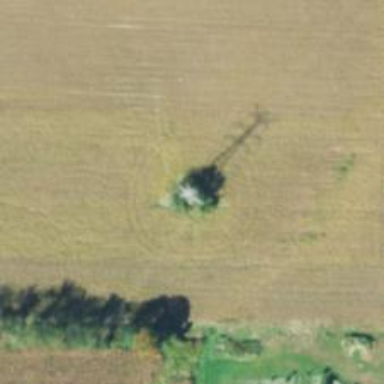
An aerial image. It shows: Lattice structure tower used for power distribution.